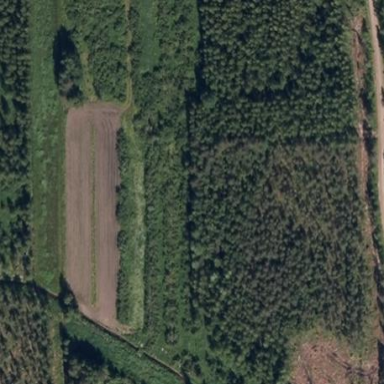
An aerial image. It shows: Forest with broadleaved trees.